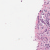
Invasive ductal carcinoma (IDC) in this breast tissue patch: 1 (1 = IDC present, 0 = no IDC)